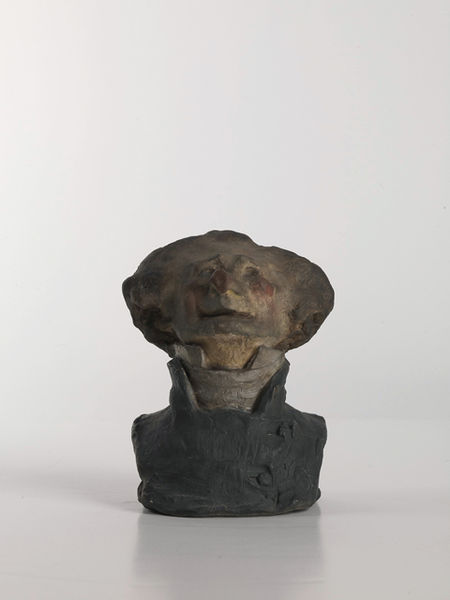
Titel: Charles Philipon
Künstler: Honoré Daumier
Standort: Karlsruhe
Institution: Staatliche Kunsthalle Karlsruhe
Schlagwörter: blau, dunkel, gemälde, kopf, mann, schatten, weiß, gelb, grob, ocker, braun, brust, bunt, frau, frisur, grau, haar, hintergrund, holz, mund, nase, ohr, schwarz, stirn, blick, rot, tuch, beige, expressionismus, alt, anzug, bart, hemd, jacke, arme, augen, barock, gesicht, kragen, mensch, stein, bildnis, hals, portrait, porträt, flach, figur, haare, mantel, musiker, pflanze, augenbrauen, gebeugt, kinn, knopf, lippen, ohren, scheitel, schulter, traurig, keramik, skulptur, statue, ton, lächeln, farbig, wangen, modell, backen, lehm, abstrakt, dunkelgrün, farbe, klein, ausdruck, angst, frack, karikatur, steif, brauen, büste, glatze, halstuch, atelier, besen, bildhauerei, bronze, plastik, rodin, augenbraue, knöpfe, gehrock, hoch, bemalt, foto, fotografie, oben, blut, offen, clown, weinen, form, künstler, karrikatur, militär, bürger, beethoven, beten, entwurf, daumier, honore daumier, photo, flecken, biedermeier, kaputt, stirnglatze, grimasse, blaugrau, firsur, leid, leiden, schmerz, flehen, zugeknöpft, backe, rötlich, halsbinde, museum, zwerg, halskragen, breit, gefasst, gips, geknöpft, unfertig, goethe, miniatur, objekt, pullover, gestreckt, brau, geschmolzen, gebrannt, platt, grotesk, moderne kunst, kerben, bildhauer, hochnäsig, nach oben, versuch, gefärbt, verzerrt, terrakotta, emotion, geischt, gerötet, terracotta, gnom, schmutzig, ungewöhnlich, tonfigur, falsch, kinne, karikiert, physiognomie, übertrieben, honoré, zurückgelehnt, liszt, hoffen, kop, ohne arme, blick nach oben, gelf, hoher kragen, neutraler hintergrund, 1900, schaut nach oben, rohfassung, hochsehen, tonplastik, raue oberfläche, bozzett, ohne ame, damillier, biermeier, nase nach oben, brustplatik, kopf im nacken